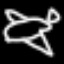
Label: airplane